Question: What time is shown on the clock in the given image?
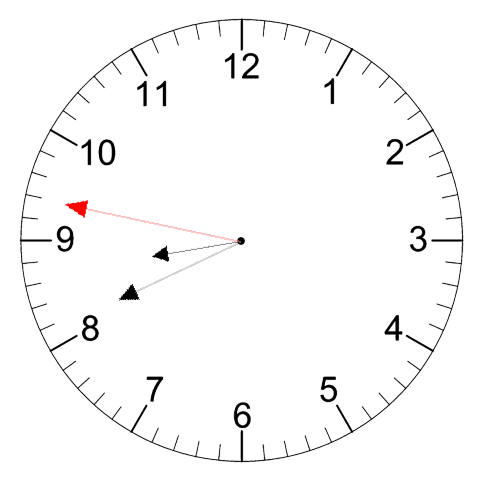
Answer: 08:40:47